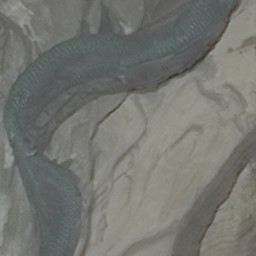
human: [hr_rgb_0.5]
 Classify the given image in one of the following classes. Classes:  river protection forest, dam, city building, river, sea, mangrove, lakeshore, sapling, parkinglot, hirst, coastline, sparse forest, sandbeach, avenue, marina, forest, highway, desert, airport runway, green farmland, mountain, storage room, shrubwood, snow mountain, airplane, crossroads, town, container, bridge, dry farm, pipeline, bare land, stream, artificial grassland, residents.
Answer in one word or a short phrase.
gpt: river